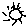
Label: sun